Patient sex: M
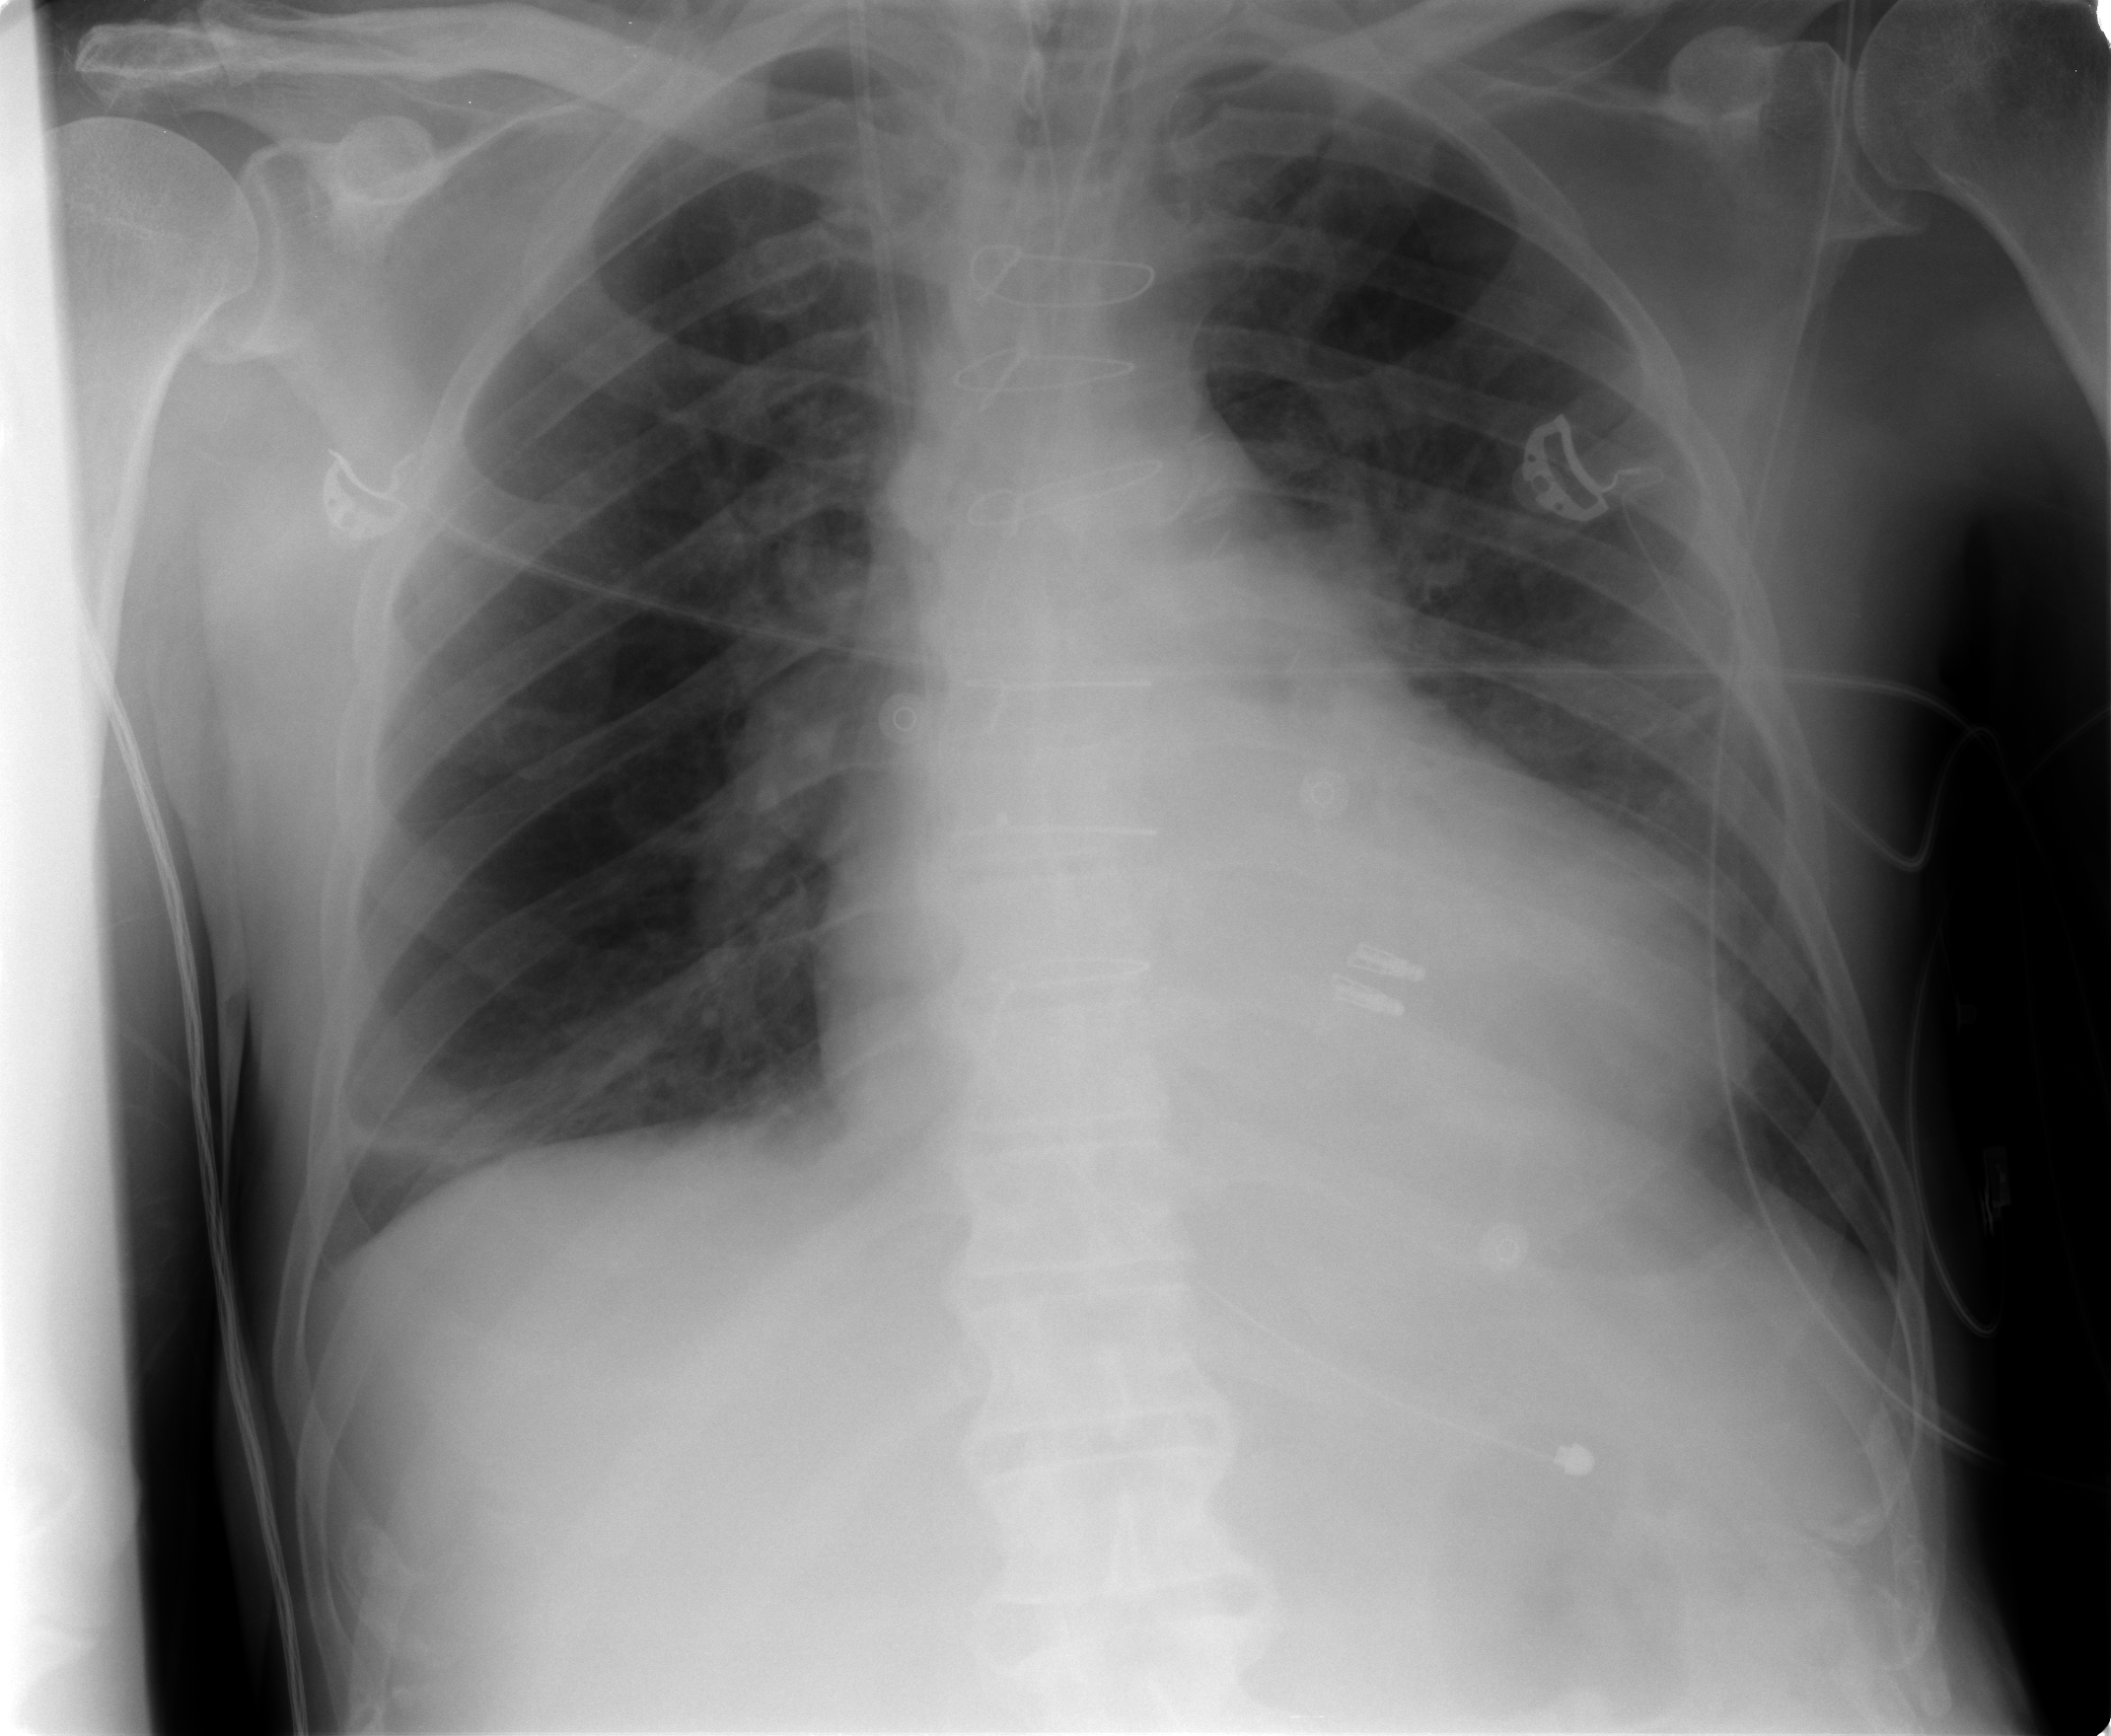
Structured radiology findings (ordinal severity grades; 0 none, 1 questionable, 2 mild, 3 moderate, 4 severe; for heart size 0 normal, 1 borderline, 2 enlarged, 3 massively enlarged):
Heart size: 2
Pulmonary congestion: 2
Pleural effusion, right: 0
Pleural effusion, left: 1
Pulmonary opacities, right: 0
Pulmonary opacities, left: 0
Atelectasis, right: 2
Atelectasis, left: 2